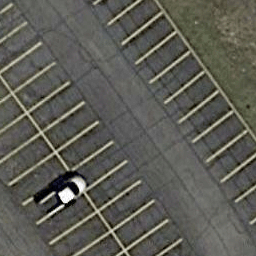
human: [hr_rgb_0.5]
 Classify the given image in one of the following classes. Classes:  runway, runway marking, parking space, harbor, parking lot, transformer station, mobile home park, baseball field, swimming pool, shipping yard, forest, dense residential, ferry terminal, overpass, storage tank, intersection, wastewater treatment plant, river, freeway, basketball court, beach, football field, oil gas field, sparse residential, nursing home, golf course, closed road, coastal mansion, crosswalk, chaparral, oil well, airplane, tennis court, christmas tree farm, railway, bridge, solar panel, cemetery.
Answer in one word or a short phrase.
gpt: parking space